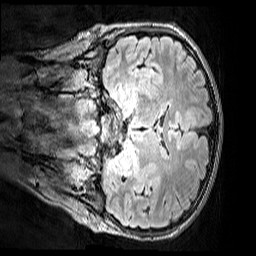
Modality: FLAIR
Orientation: coronal
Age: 11
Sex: male
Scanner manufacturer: siemens
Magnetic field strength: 3 T
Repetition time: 5 s
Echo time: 0.388 s